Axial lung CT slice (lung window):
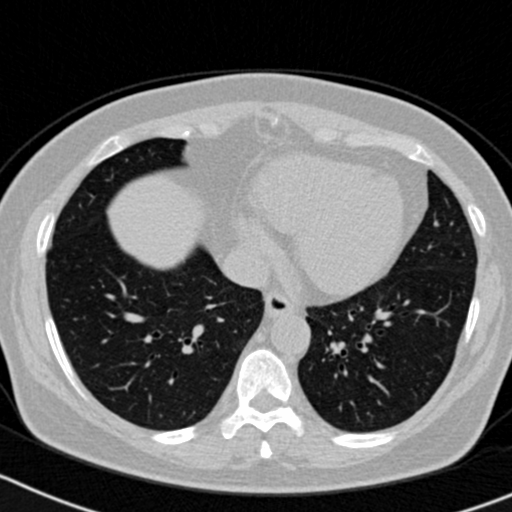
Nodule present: no